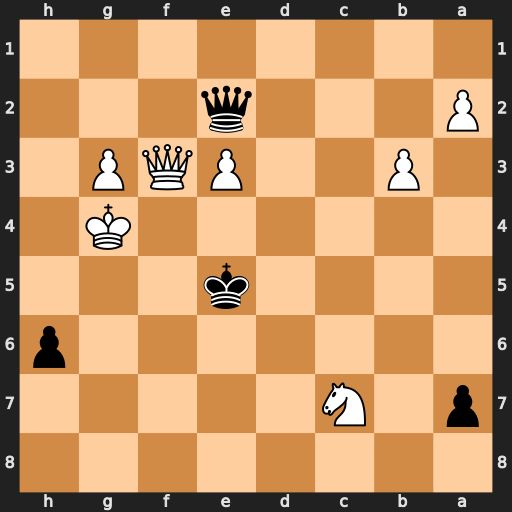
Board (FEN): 8/p1N5/7p/4k3/6K1/1P2PQP1/P3q3/8
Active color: b
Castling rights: -
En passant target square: -
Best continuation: h5+ Kxh5 Qxf3+